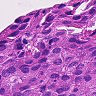
Metastatic tissue present: yes